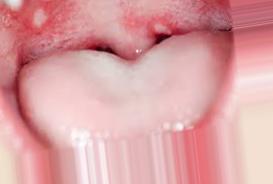
Condition: Mouth Ulcer